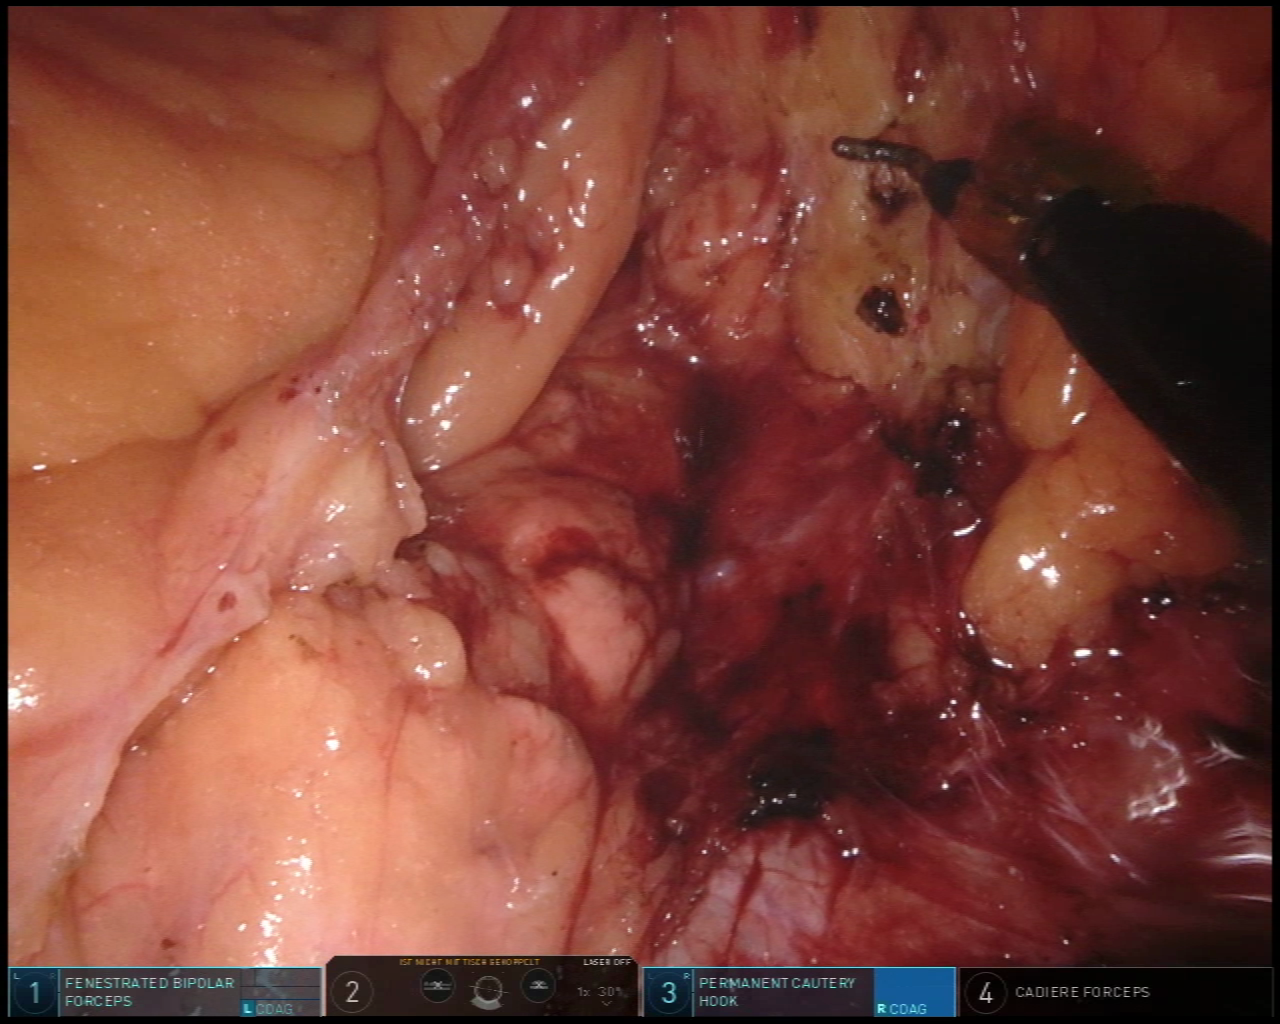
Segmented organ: pancreas
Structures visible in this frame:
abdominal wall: no
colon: no
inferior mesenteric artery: no
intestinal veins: no
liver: no
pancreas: yes
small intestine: no
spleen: no
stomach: no
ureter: no
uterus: no
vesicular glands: no